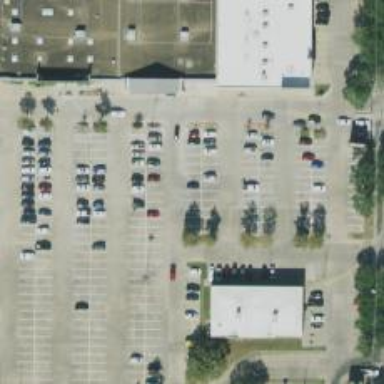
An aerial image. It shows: Parking space is available.